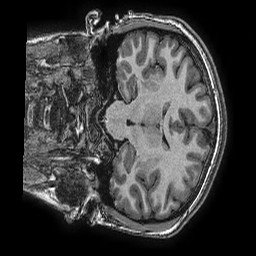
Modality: T1w
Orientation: coronal
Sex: female
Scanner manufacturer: ge
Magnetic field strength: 3 T
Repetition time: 0.0077 s
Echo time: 0.003436 s